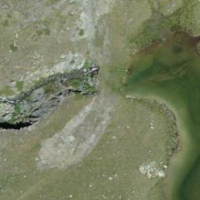
EUNIS habitat code: 26
Species observed at this site:
Sempervivum montanum